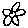
Label: flower